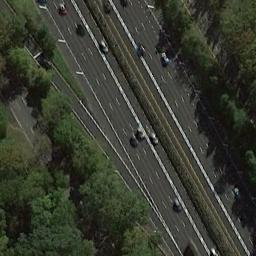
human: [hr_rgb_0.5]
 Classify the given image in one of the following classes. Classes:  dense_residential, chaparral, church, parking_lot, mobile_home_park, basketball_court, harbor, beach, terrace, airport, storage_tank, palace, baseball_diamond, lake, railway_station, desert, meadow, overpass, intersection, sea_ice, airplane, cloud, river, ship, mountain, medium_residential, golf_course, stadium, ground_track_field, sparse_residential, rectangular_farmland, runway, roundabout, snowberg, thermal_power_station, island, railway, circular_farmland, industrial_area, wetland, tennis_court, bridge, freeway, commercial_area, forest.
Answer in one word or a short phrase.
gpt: freeway